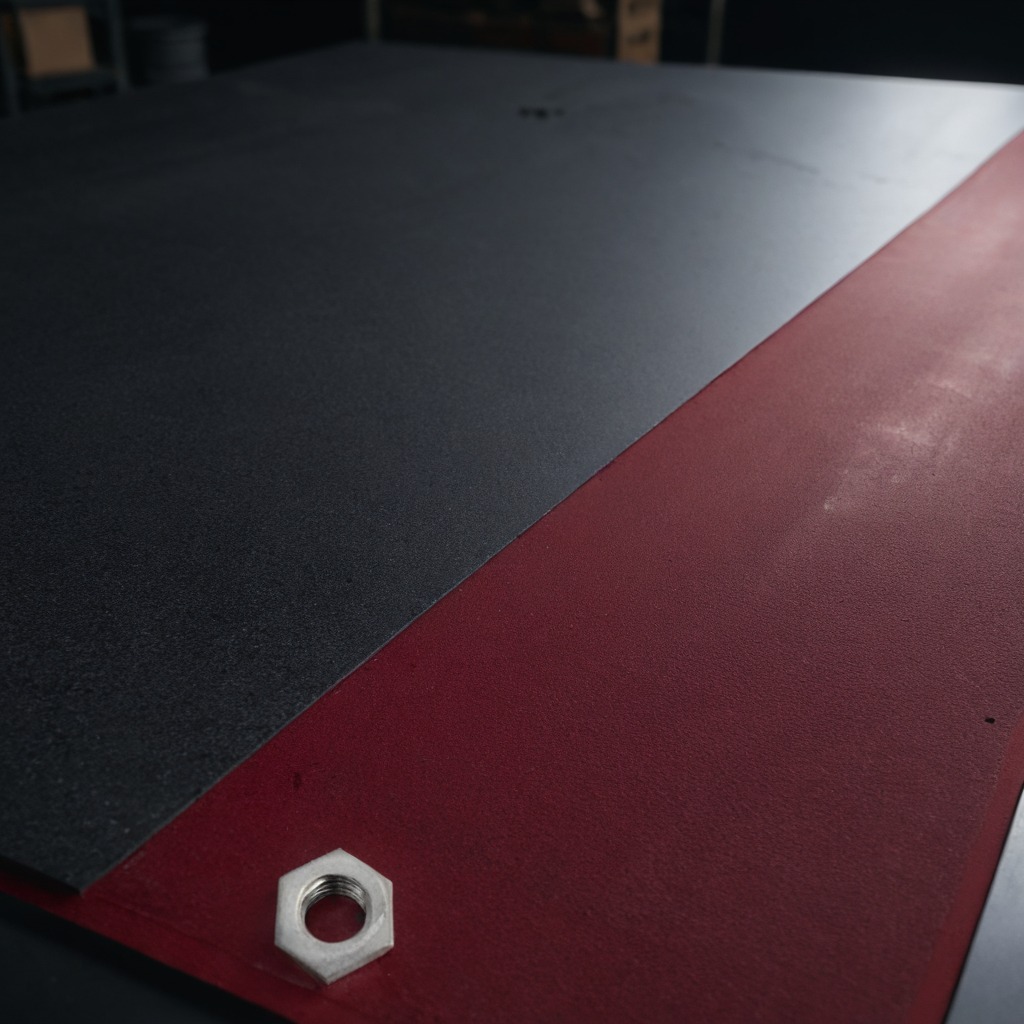
A metal nut is lying on the clean granite tabletop.